Interaction volume radius: 5 \u00c5
Interaction volume height: 25 \u00c5
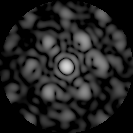
Disorder parameter: 0.5637